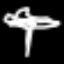
Label: palm tree